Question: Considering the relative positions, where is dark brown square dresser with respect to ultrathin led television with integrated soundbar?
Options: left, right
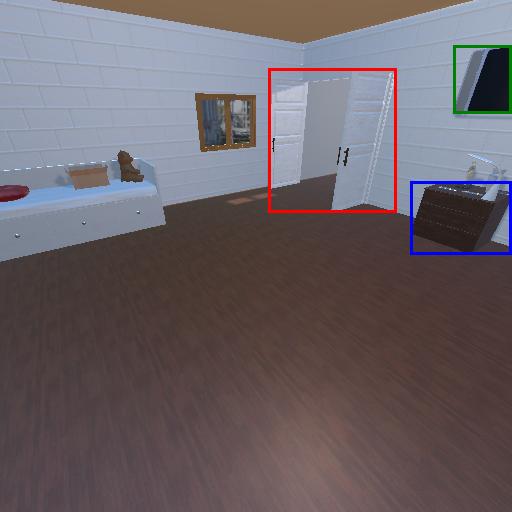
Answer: left